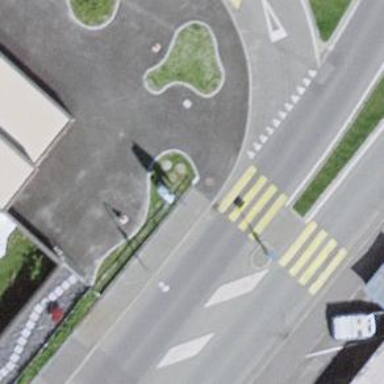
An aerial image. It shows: Uncontrolled road crossing.